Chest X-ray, PA view. Patient: 39 years old, sex F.
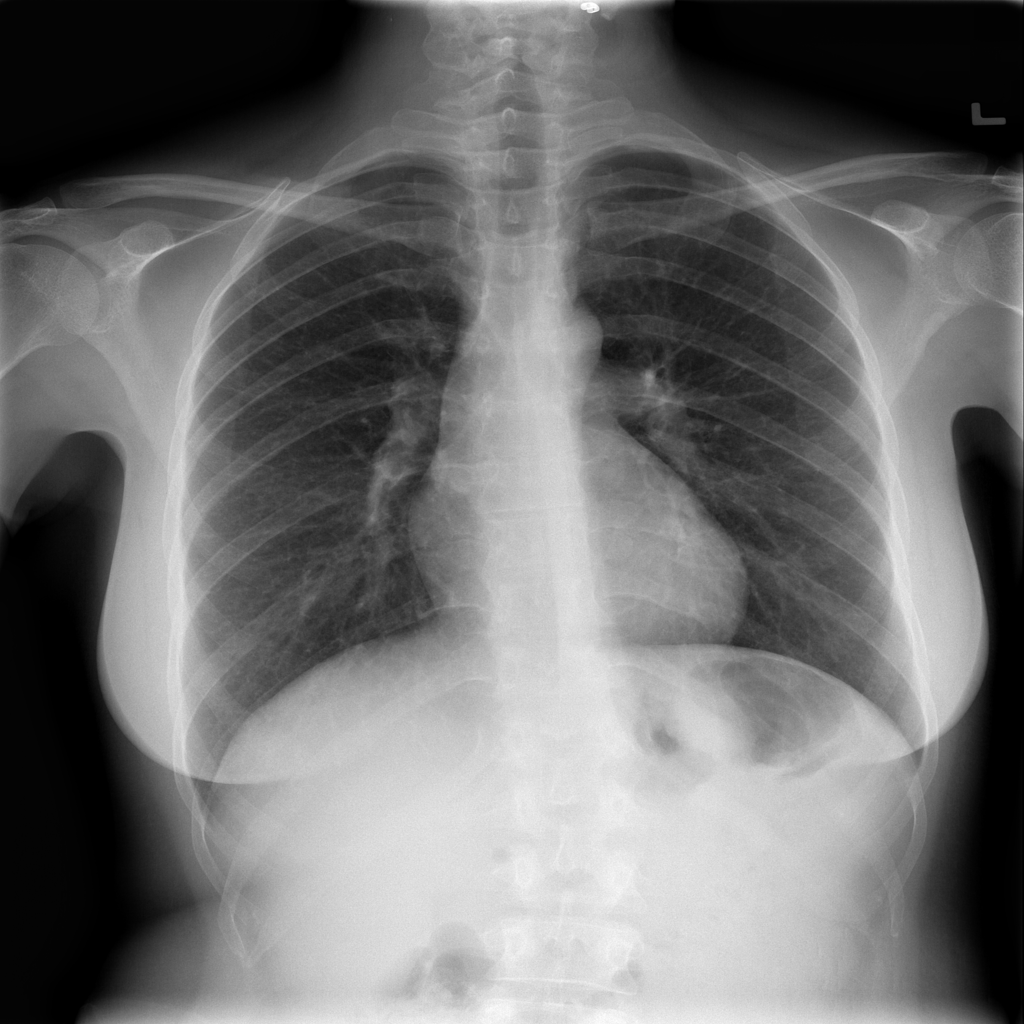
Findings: No Finding